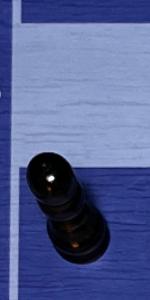
Label: Pawn_Black